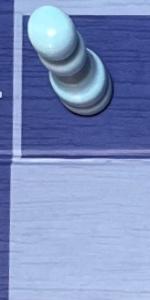
Label: Empty